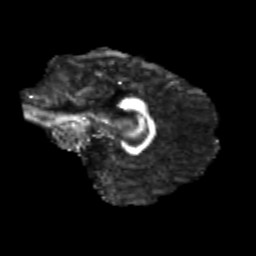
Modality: FA
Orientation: sagittal
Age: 24
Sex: male
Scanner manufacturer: siemens
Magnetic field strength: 3 T
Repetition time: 3.5 s
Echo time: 0.113 s